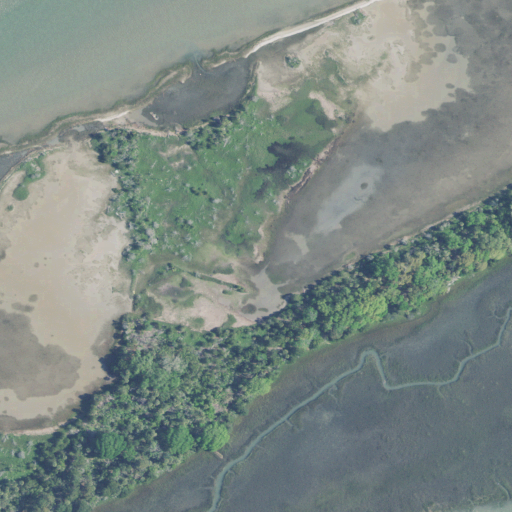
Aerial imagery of island in South Carolina named Little Goat Island containing herbaceous wetlands, open water, evergreen forest, and woody wetlands